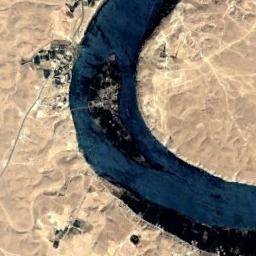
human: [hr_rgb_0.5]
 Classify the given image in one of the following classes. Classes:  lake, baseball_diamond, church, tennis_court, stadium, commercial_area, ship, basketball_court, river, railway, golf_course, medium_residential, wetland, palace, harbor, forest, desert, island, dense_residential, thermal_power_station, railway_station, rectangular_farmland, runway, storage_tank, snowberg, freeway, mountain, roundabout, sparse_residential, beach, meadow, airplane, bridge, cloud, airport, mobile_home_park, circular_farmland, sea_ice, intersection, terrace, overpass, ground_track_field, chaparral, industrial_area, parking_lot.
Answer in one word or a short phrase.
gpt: river